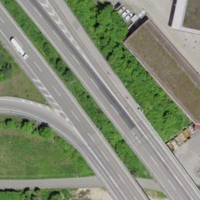
EUNIS habitat code: 57
Species observed at this site:
Milvus milvus
Falco tinnunculus